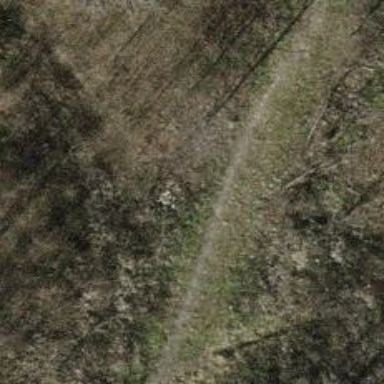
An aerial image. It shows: Dirt path.